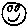
Label: smiley face